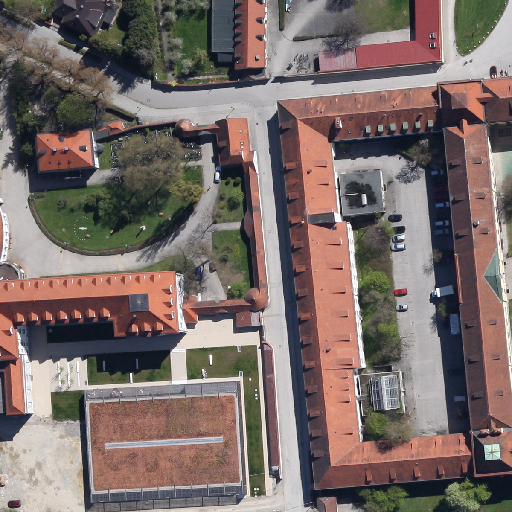
Referring expression: truck